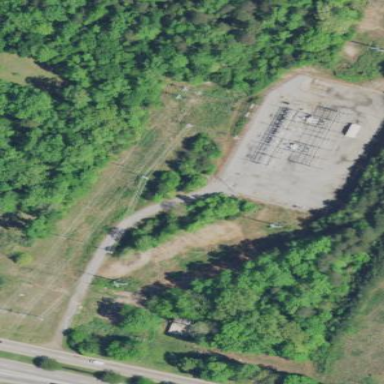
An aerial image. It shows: Distribution level power substation enclosed by fence.